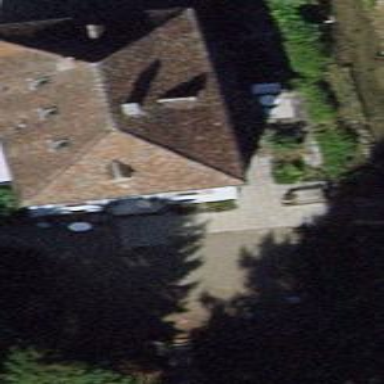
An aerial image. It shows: Hipped roof house.